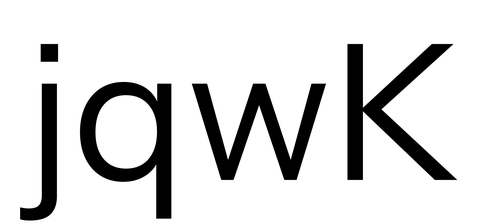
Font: InstrumentSans_Regular